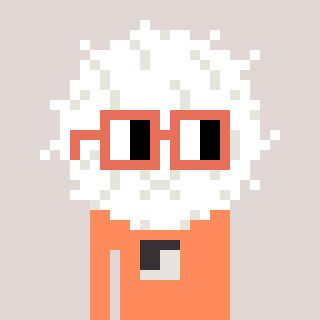
a pixel art character with square orange glasses, a cottonball-shaped head and a peachy-colored body on a warm background